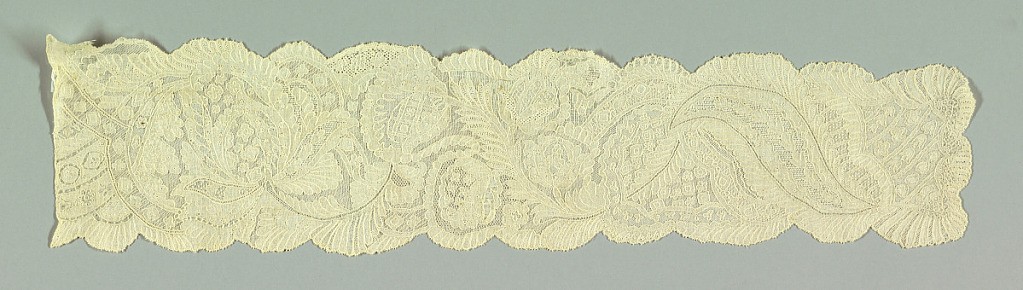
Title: Cap streamers
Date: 1700–1750
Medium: linen Technique: deflected element work -Sheer plain weave fabric placed on top of a denser plain weave fabric with the warps and wefts of each aligned -Pattern outlined by a closely couched cord -Sections of the back layer of fabric cut away -Deflected element work (wrapping stitches using a needle which pulls warps and wefts of the foundation fabric out of alignment to produce openwork) in various patterns -Deflected element work on two layers of fabric for details -Edges finished with buttonhole stitch
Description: Design shows serpentine garland of floral and foliated forms, accentuated by intermittent parallel bands; interpretation of a French pattern. Drawnwork combined with embroidery; outlined by cordonnet.